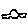
Label: car